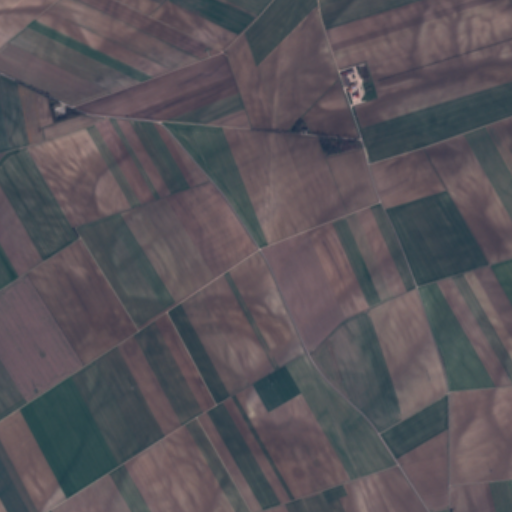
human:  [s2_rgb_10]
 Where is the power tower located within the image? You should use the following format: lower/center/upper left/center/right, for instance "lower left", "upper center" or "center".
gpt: The power tower is located in the lower of the image.
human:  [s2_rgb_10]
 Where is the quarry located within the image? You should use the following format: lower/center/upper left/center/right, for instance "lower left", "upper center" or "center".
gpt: The quarry is located in the upper left of the image.
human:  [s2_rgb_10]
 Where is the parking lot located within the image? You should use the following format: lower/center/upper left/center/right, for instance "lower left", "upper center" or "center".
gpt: There is no parking lot in the image.